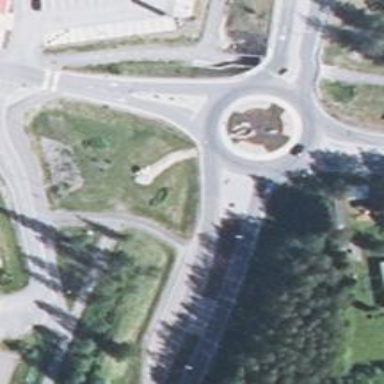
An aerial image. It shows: Secondary road with asphalt surface leading to roundabout.